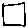
Label: square